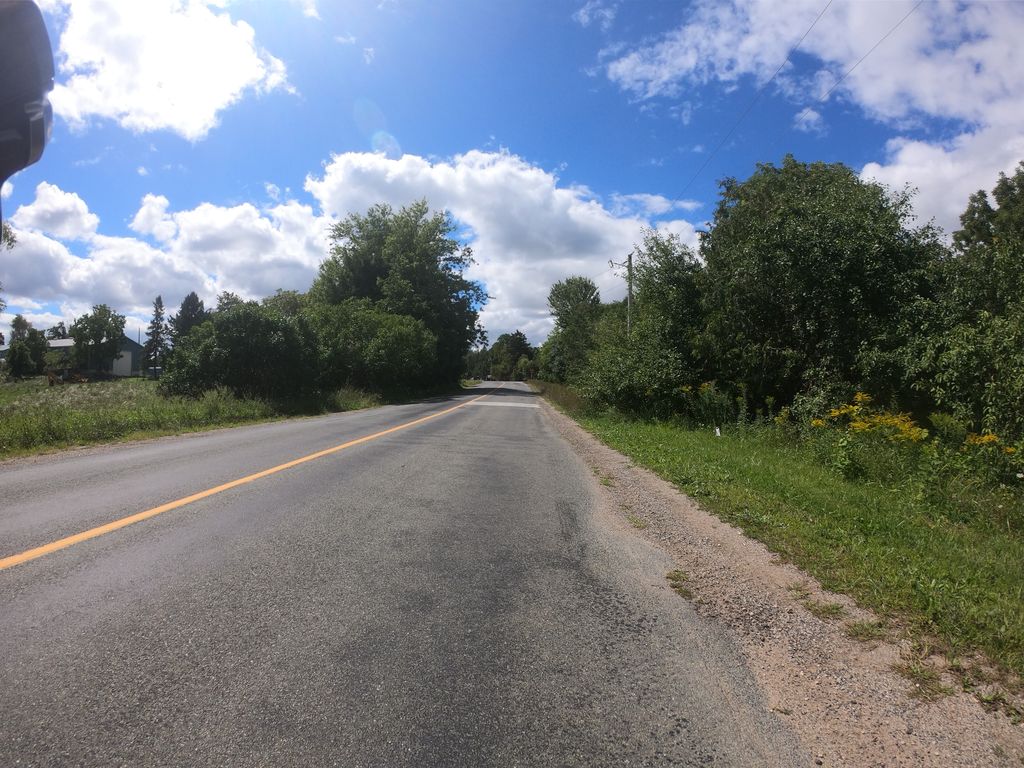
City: kitchener-waterloo